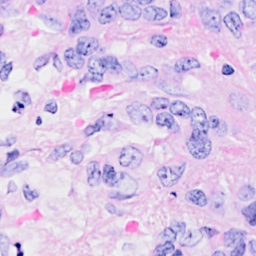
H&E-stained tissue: Breast